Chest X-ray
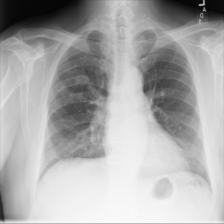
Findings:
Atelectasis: negative
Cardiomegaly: negative
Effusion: negative
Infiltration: positive
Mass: negative
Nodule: negative
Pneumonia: negative
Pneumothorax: negative
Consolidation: negative
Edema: negative
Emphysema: negative
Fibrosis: negative
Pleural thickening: negative
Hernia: negative